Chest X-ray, PA view. Patient: 60 years old, sex M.
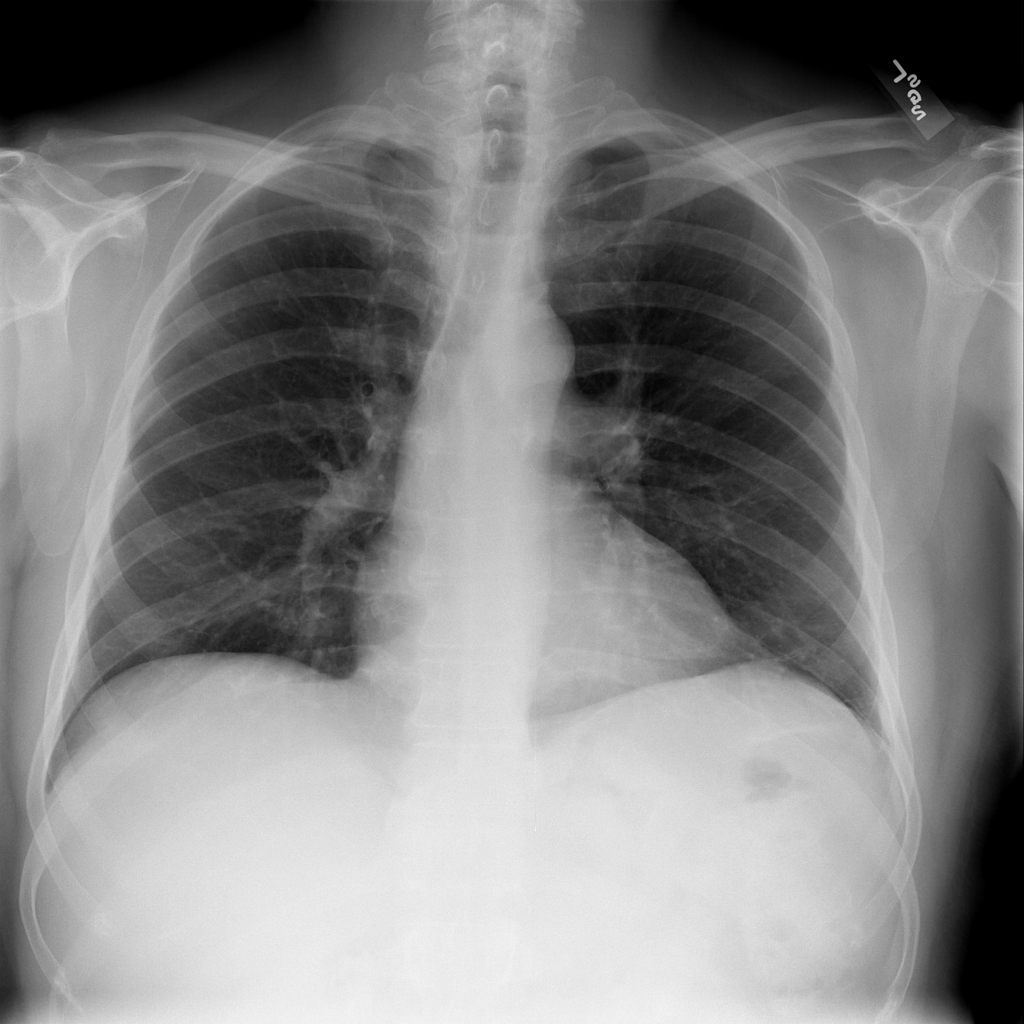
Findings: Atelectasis